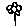
Label: flower